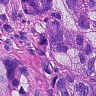
Metastatic tissue present: yes